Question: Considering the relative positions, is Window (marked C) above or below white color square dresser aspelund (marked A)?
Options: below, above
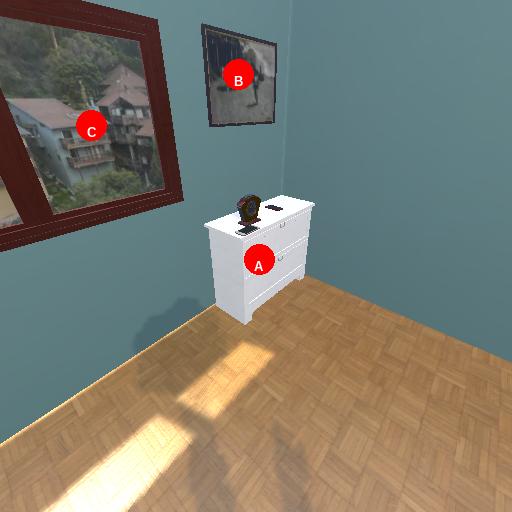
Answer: below